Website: crate-barrel
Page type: billing-address
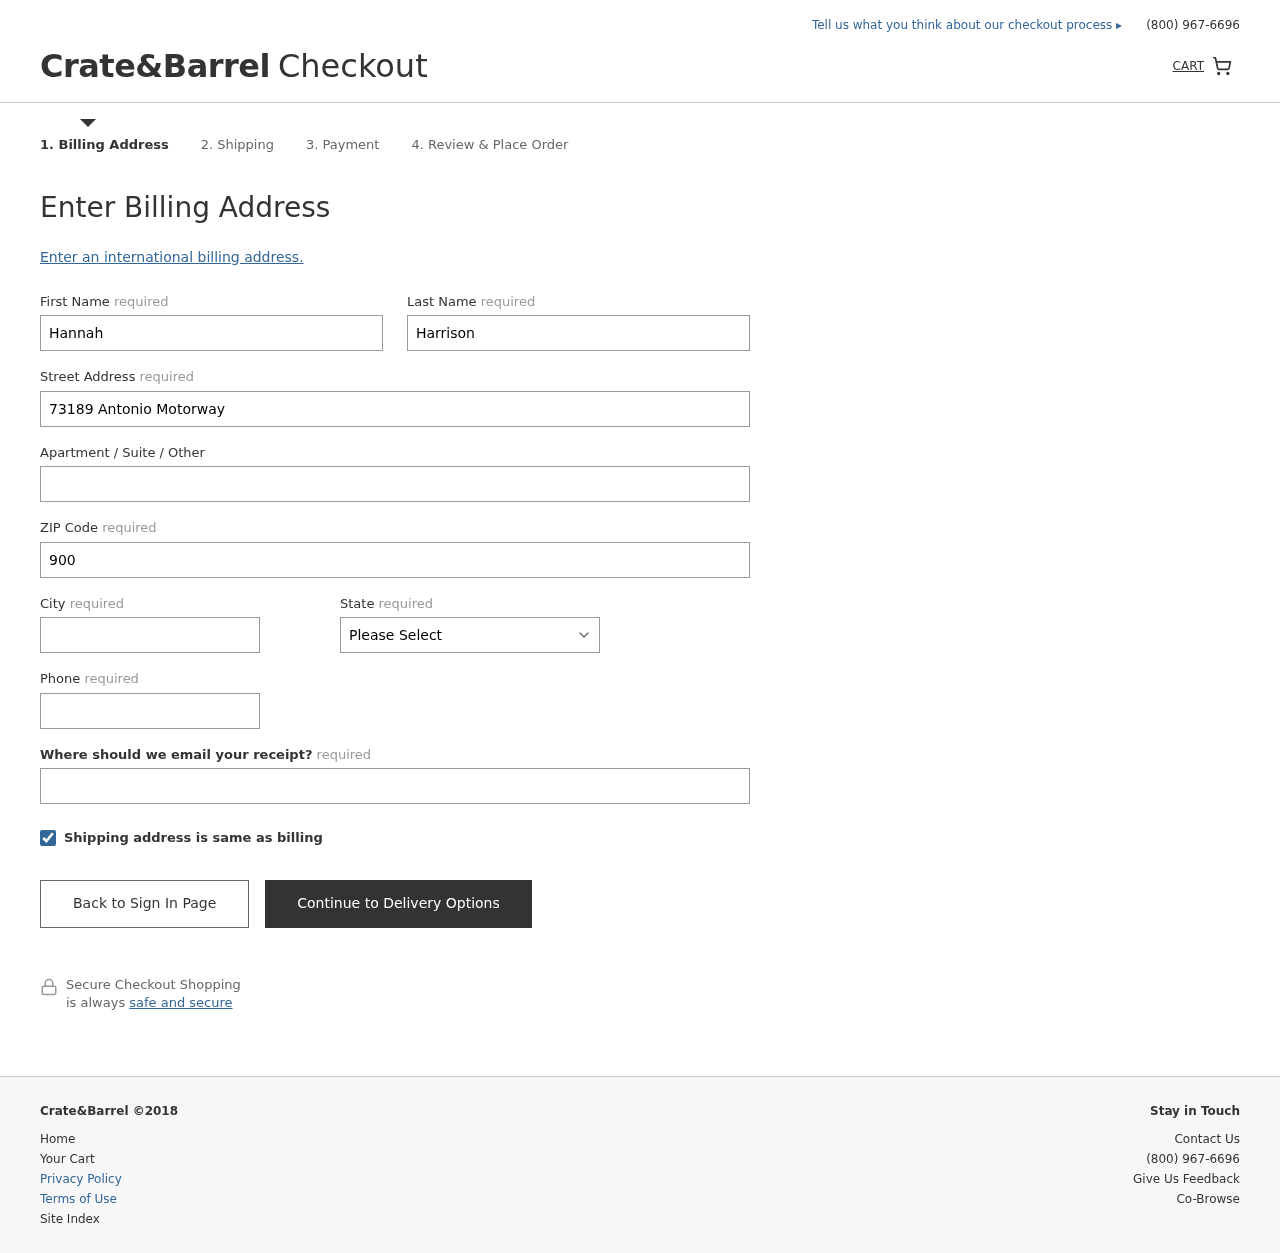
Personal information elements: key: PII_STATE
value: MP
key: PII_FIRSTNAME
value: Hannah
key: PII_LASTNAME
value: Harrison
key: PII_STREET
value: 73189 Antonio Motorway
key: PII_POSTCODE
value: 90085
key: PII_CITY
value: Carolburgh
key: PII_PHONE
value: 8466998782
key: PII_EMAIL
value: hannah.harrison@gmail.com